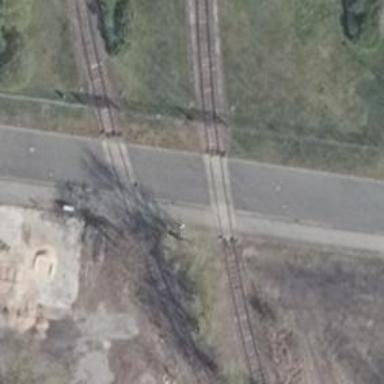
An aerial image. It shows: Railway crossing.